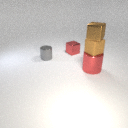
large red metal cylinder in front of small red metal cube